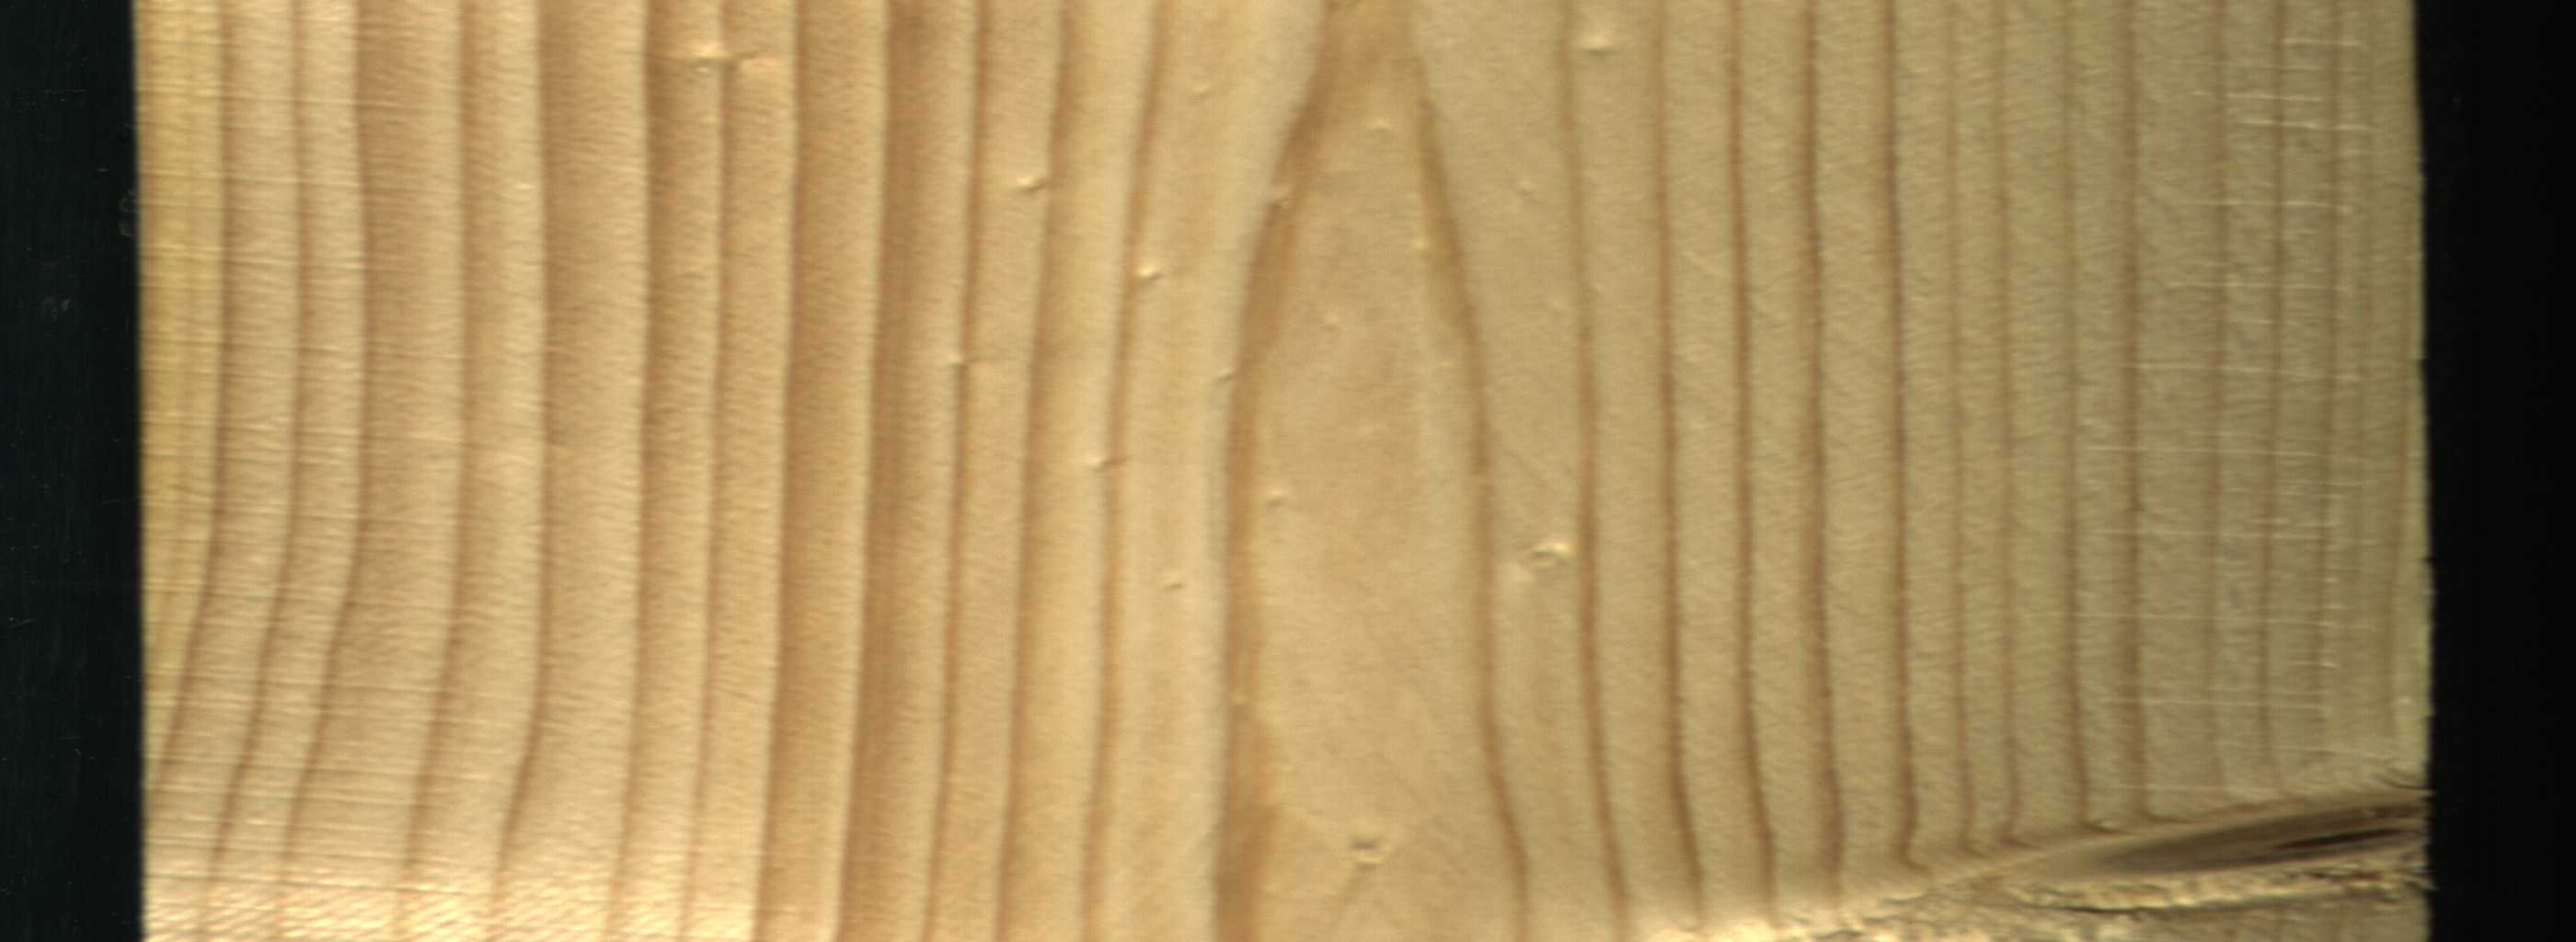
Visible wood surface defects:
Live_Knot